Question: I am new to Grails and never made any project on it. I followed some tutorials and downloaded both Grails and JDK and set my environment variables exactly as specified, but when I tried to run the application, I got this error and my application is not running:
> Error initializing classpath: could not determine java version from '10.0.2'

I just used CMD and none of the IDE is used, please help me solve this problem.
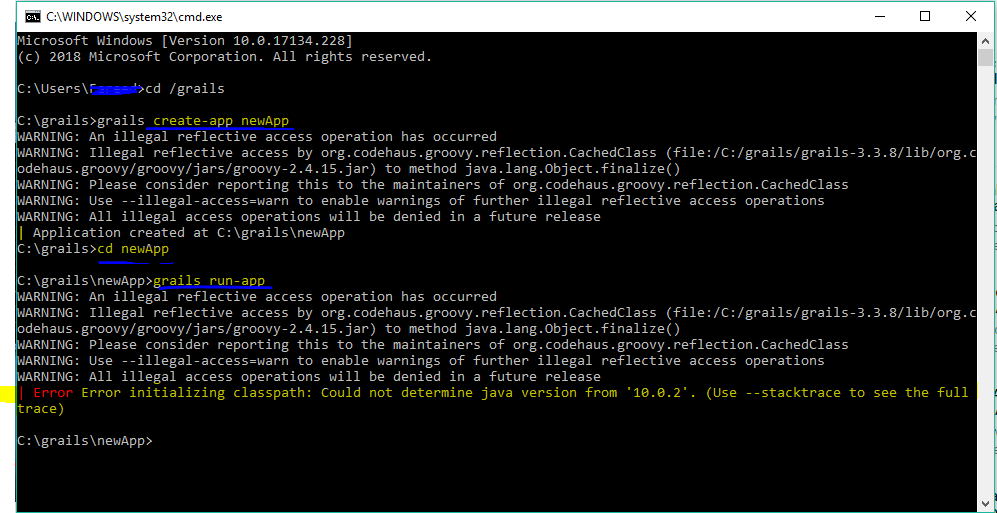
Answer: First check classpath of both for Java & Grails by running these command 'java -version' & 'grails -version'
<URL>
If you found problem in classpath then solve by this way <URL>
Although its better to use Java 8, not Java 10